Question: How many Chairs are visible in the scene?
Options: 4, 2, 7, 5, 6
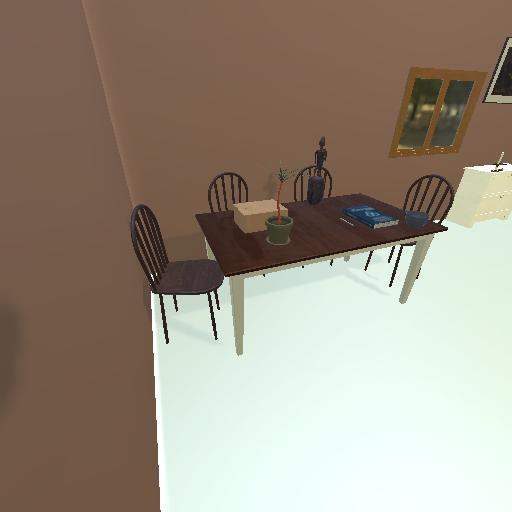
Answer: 4